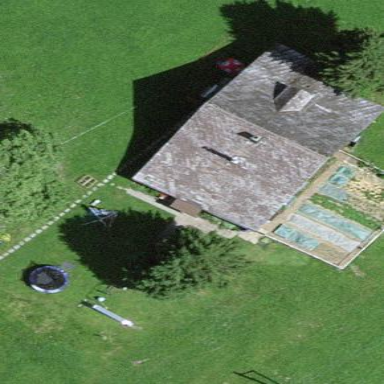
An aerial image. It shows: Farm building with gabled roof.